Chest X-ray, PA view. Patient: 66 years old, sex M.
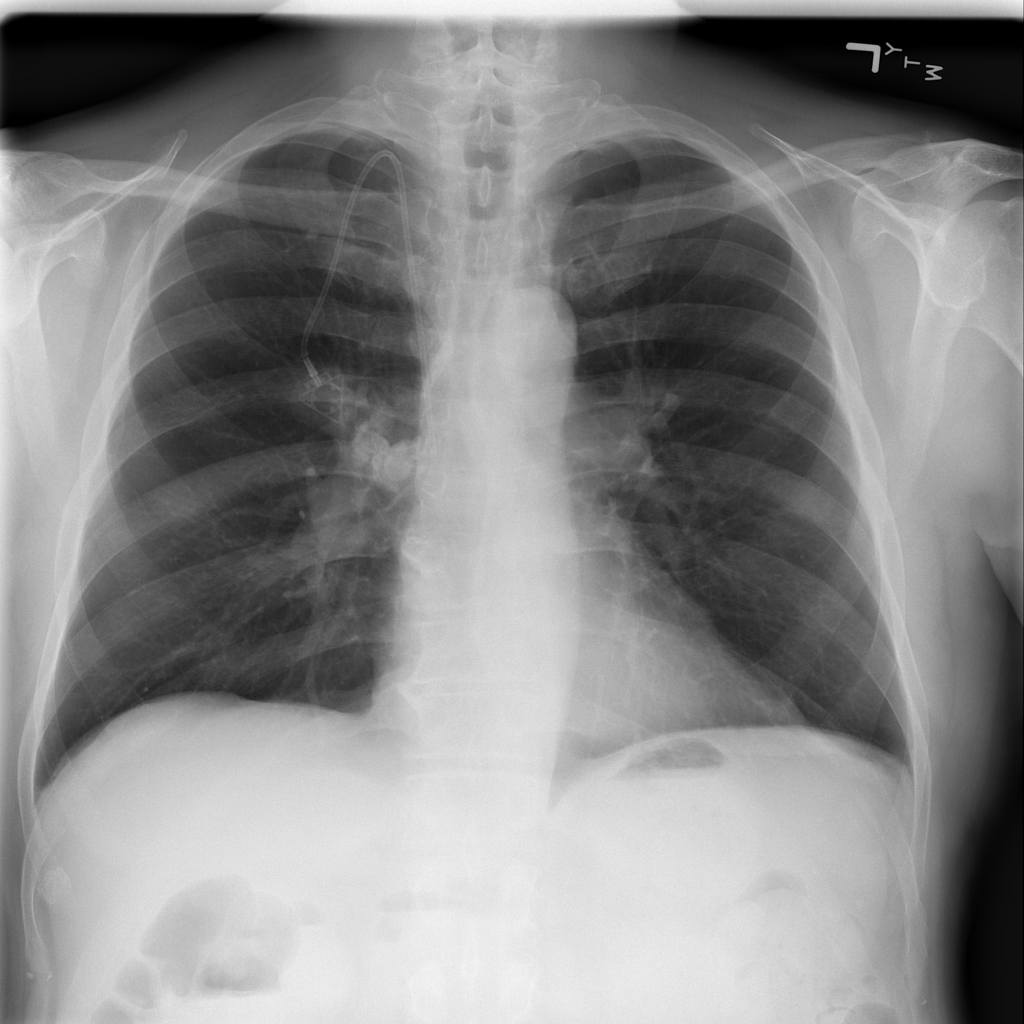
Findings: No Finding